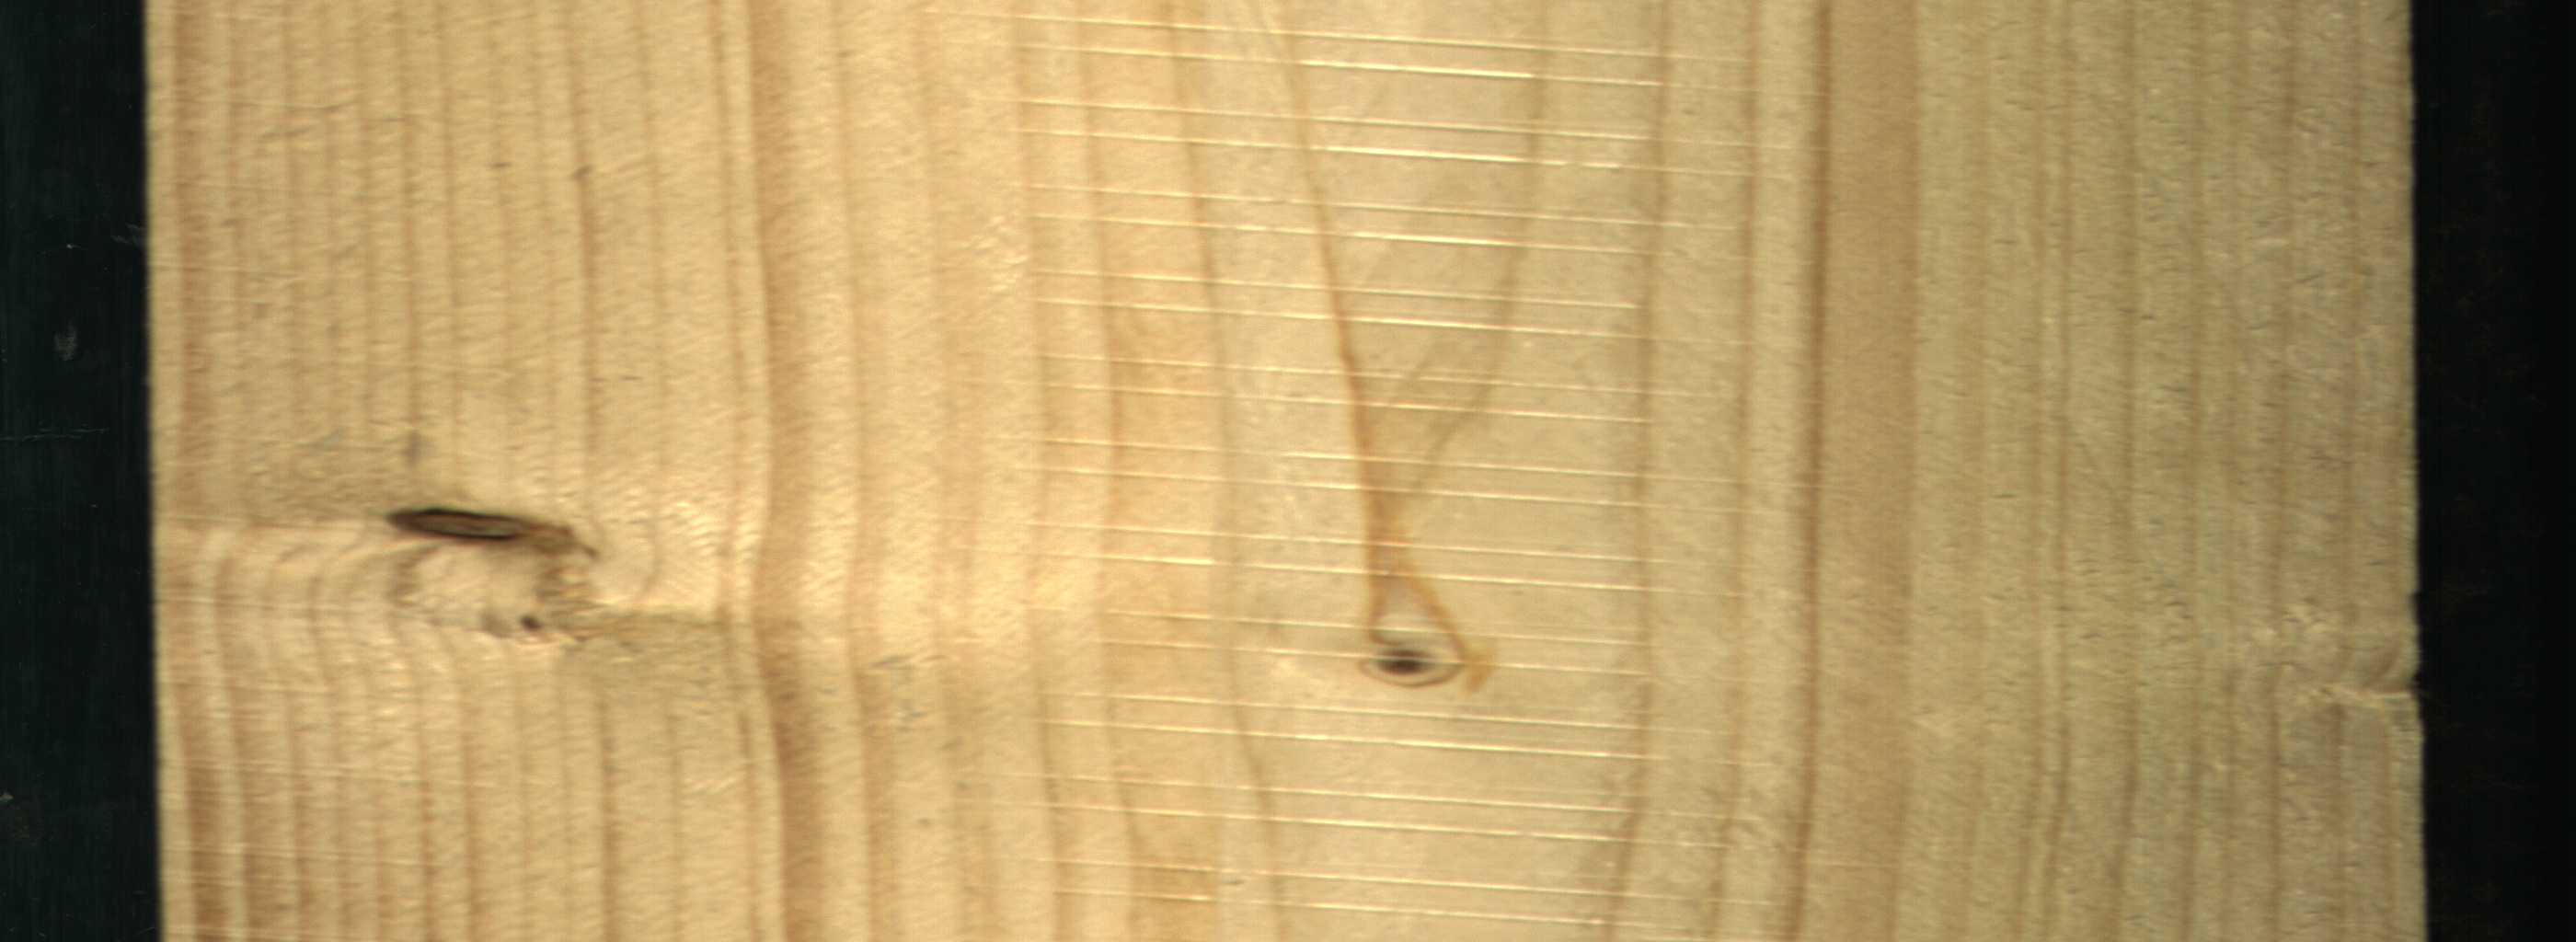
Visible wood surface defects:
Dead_Knot
Live_Knot